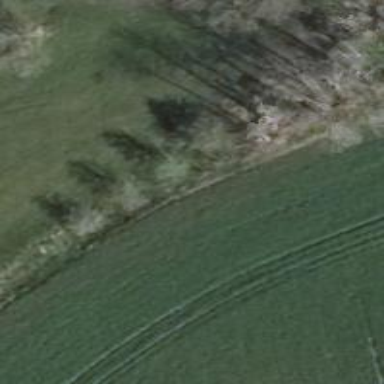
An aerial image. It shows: Row of broadleaved trees.